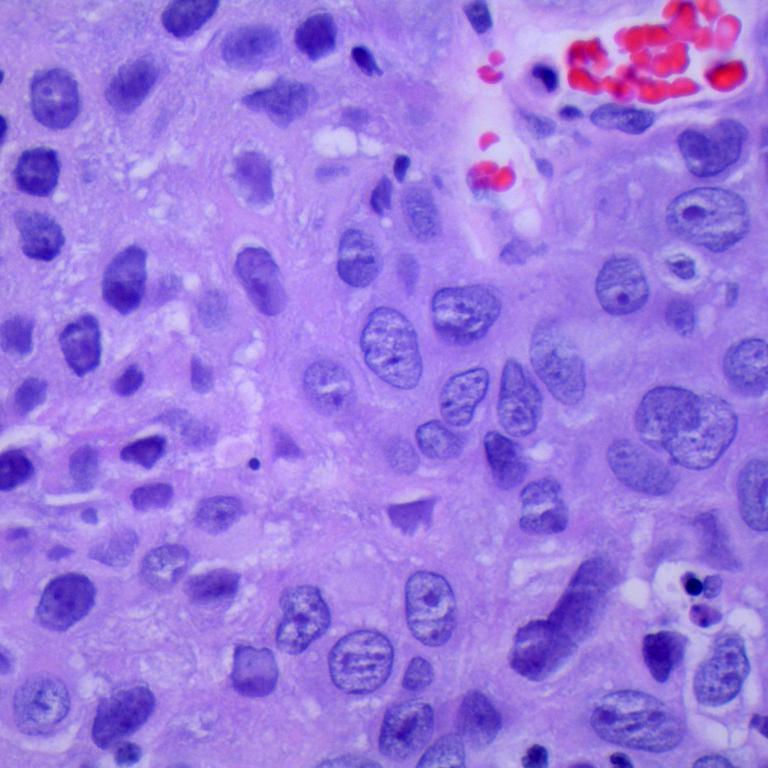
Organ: lung
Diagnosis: squamous carcinomas